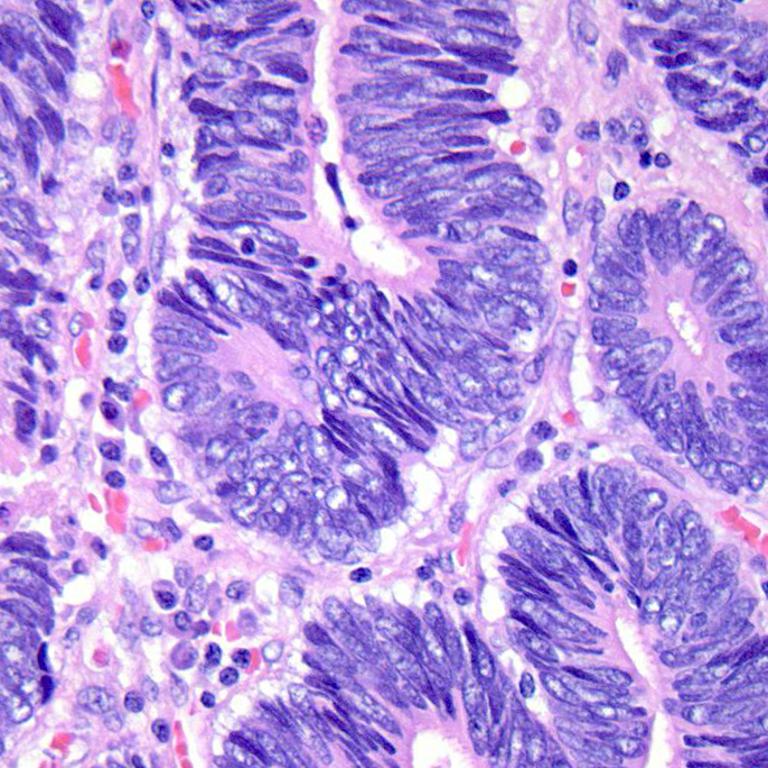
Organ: colon
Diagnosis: adenocarcinomas